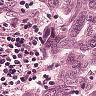
Metastatic tissue present: yes